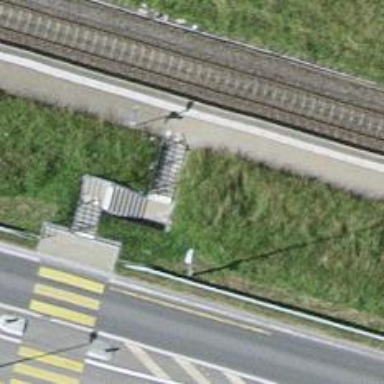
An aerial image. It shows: Set of steps on the road.